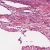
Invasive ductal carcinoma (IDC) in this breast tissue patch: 0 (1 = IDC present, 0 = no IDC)